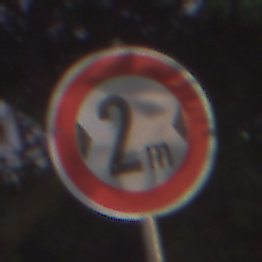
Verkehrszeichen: TatsaechlicheBreite2
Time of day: Night
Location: Outdoor (Suburban)
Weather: PartlyCloudy
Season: NotSpecified
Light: Artificial